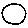
Label: circle